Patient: sex M, age 64
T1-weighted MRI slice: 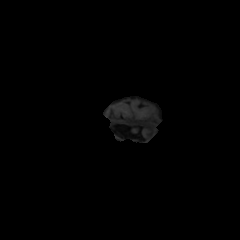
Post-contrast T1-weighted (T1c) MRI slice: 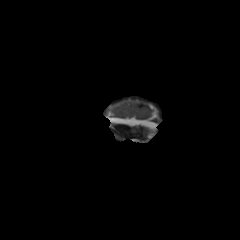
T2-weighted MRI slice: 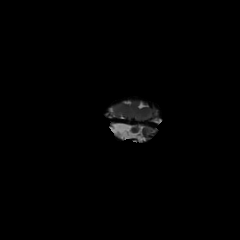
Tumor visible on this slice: no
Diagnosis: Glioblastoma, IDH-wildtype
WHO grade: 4